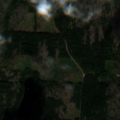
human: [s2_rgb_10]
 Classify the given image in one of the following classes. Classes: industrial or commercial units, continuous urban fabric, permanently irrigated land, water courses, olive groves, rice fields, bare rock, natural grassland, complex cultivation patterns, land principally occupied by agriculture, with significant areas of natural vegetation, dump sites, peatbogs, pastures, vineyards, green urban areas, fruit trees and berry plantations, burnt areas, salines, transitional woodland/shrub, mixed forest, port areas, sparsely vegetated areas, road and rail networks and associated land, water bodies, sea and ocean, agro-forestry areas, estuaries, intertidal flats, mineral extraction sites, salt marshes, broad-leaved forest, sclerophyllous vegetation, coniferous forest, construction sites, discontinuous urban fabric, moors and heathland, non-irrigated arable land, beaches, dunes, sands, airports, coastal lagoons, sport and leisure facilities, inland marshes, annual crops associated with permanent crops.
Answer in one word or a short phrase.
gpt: coniferous forest, mixed forest, bare rock